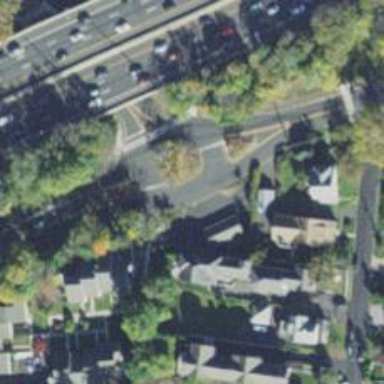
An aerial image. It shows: Secondary road made of asphalt leading to roundabout.